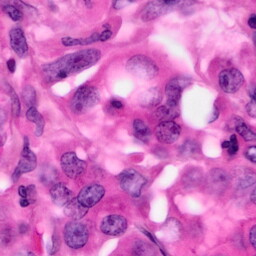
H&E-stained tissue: Pancreatic